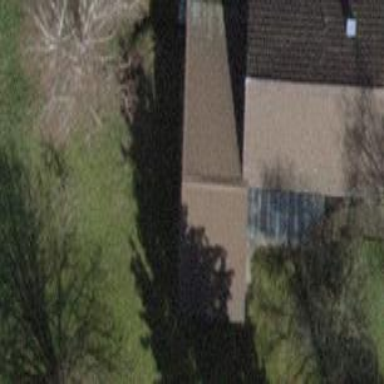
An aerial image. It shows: Building with tiled roof.